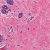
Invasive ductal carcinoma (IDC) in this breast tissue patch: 0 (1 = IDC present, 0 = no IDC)